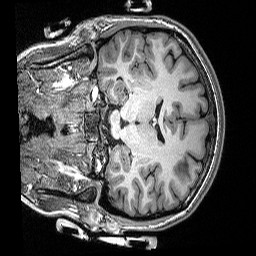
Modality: T1w
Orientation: coronal